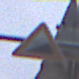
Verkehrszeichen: Steigung10
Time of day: Midday
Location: Outdoor (Urban)
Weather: Overcast
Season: NotSpecified
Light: Natural